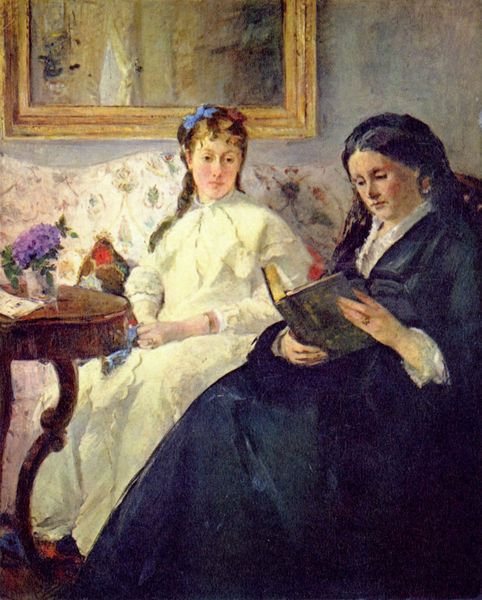
Titel: Mutter und Schwester der Künstlerin
Künstler: Berthe Morisot
Standort: Washington (District of Columbia)
Institution: National Gallery of Art
Schlagwörter: blau, blätter, dunkel, gemälde, hand, kopf, körper, schatten, weiß, frauen, landschaft, menschen, mädchen, sitzen, blume, blumen, brust, busen, fenster, finger, frankreich, frau, frisur, glas, haar, hell, holz, kleid, kleider, licht, mund, nase, ohrring, profil, raum, schmuck, schwarz, stirn, stuhl, tisch, zimmer, blick, blüte, blüten, rot, schleier, haube, muster, schleife, teppich, alt, jung, wand, arm, arme, augen, barock, bibel, falten, geschichte, gesicht, haarschmuck, halten, kleidung, kragen, mensch, rahmen, trauer, bild, hals, hände, innenraum, möbel, porträt, sonne, boden, auge, gold, haare, sessel, stoff, stoffe, familie, kind, mutter, ohrringe, personen, tochter, blatt, person, augenbrauen, england, kinn, lippen, locke, locken, renaissance, schulter, schultern, genre, pony, vase, hellblau, taille, brüste, wangen, bilderrahmen, papier, sofa, wohnzimmer, armlehne, lehne, schuhe, zöpfe, sonnenlicht, lila, tag, violett, bank, haarband, romantik, kissen, falte, jugendstil, polster, salon, witwe, handarbeit, zopf, floral, lesen, strauss, stube, couch, rüsche, rüschen, wange, augenbraue, ellenbogen, divan, halsschmuck, ring, gesteck, masche, flieder, blumenstrauß, spange, buch, diwan, tageslicht, seite, nonne, ehefrau, schuh, tischplatte, buchseite, liege, biedermeier, taschentuch, seiten, veilchen, greisin, lesend, leserin, hortensie, zuschauen, oma, kopfschmuck, mahagoni, lesende, vorlesen, nussbaum, ringfinger, lesung, lektüre, jugendlich, unschuld, biedermaier, verheiratet, erziehung, weißes kleid, lind, gouvernante, schwarzes kleid, nussbaumholz, blaue schleife, familienszene, erzieherin, polstercouch, 1900, teenager, bild wohnzimmer, omma, junge fraue, blüten frisur